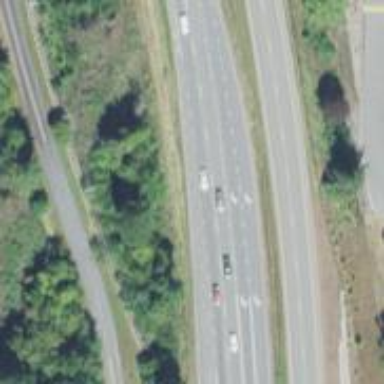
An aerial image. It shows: Trunk highway.